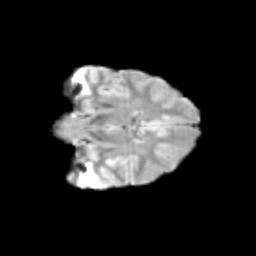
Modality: T2w
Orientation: coronal
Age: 13
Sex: female
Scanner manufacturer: siemens
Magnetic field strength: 3 T
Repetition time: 3.8 s
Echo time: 0.07 s